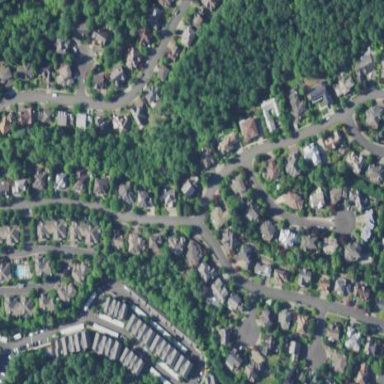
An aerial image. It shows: Single-family residential area.